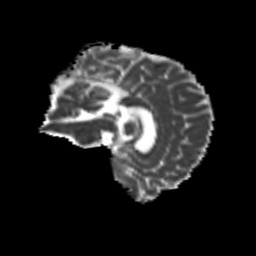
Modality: MD
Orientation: sagittal
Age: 22
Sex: female
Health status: healthy
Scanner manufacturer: siemens
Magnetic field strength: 3 T
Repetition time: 8.6 s
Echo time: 0.095 s